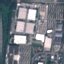
Label: Industrial